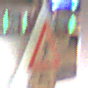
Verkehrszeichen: FussgaengerRechts
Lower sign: RichtungsangabeDurchPfeile2
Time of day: NotSpecified
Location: Indoor (Urban)
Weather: NotSpecified
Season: NotSpecified
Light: Artificial